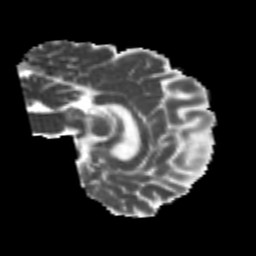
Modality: MD
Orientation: sagittal
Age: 22
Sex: male
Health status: healthy
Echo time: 0.074 s